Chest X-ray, PA view. Patient: 57 years old, sex F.
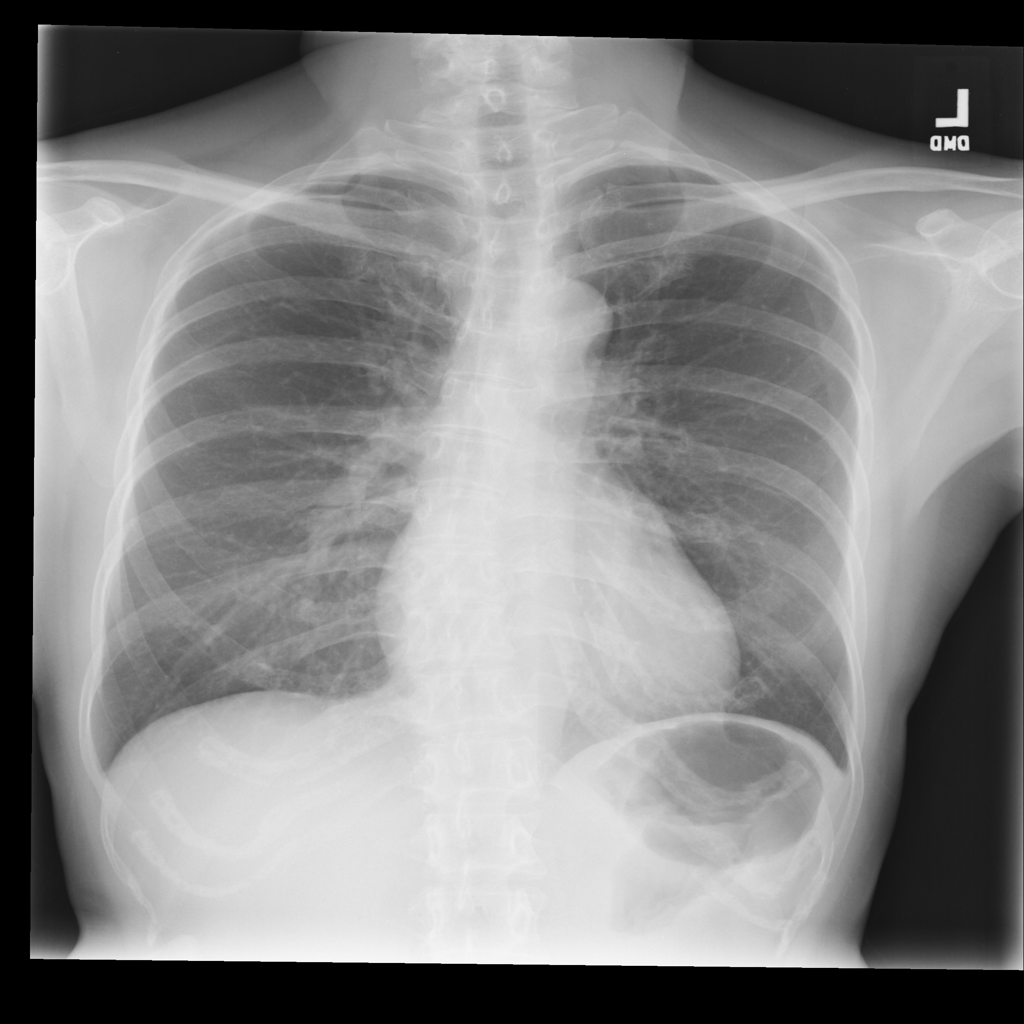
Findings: No Finding